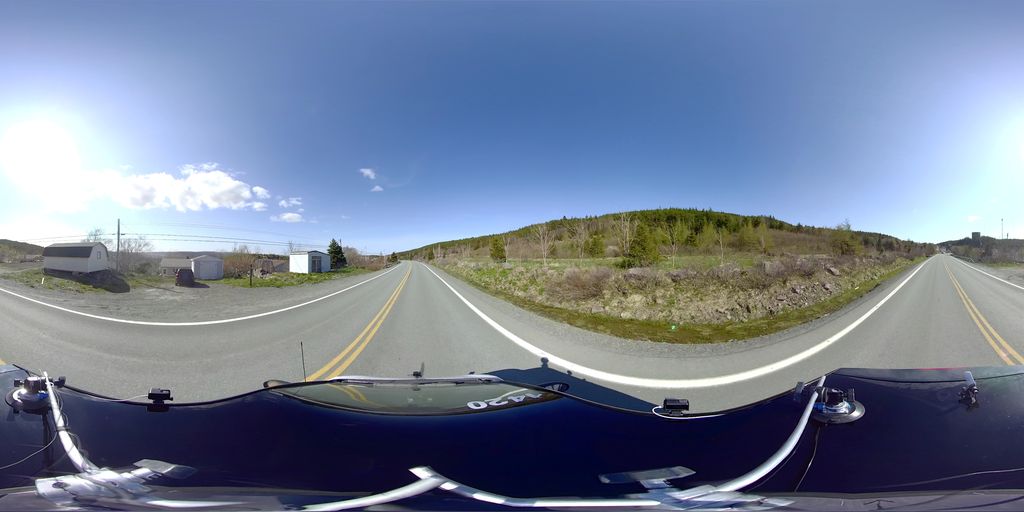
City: st_johns